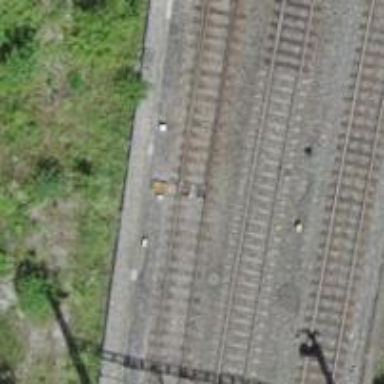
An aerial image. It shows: Railway switch.